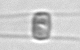
Label: Chaetoceros_similis